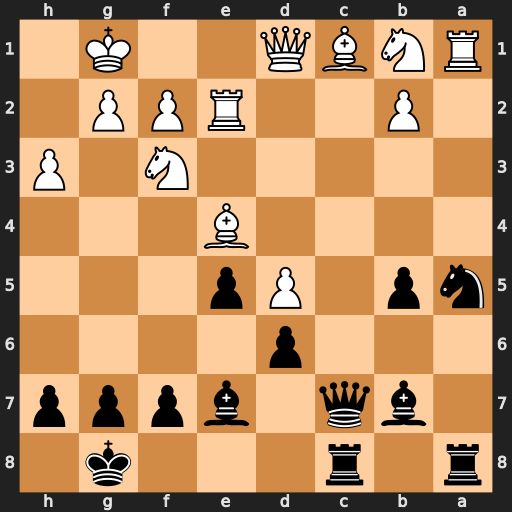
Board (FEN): r1r3k1/1bq1bppp/3p4/np1Pp3/4B3/5N1P/1P2RPP1/RNBQ2K1
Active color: b
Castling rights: -
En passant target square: -
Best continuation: Qxc1 Qxc1 Rxc1+